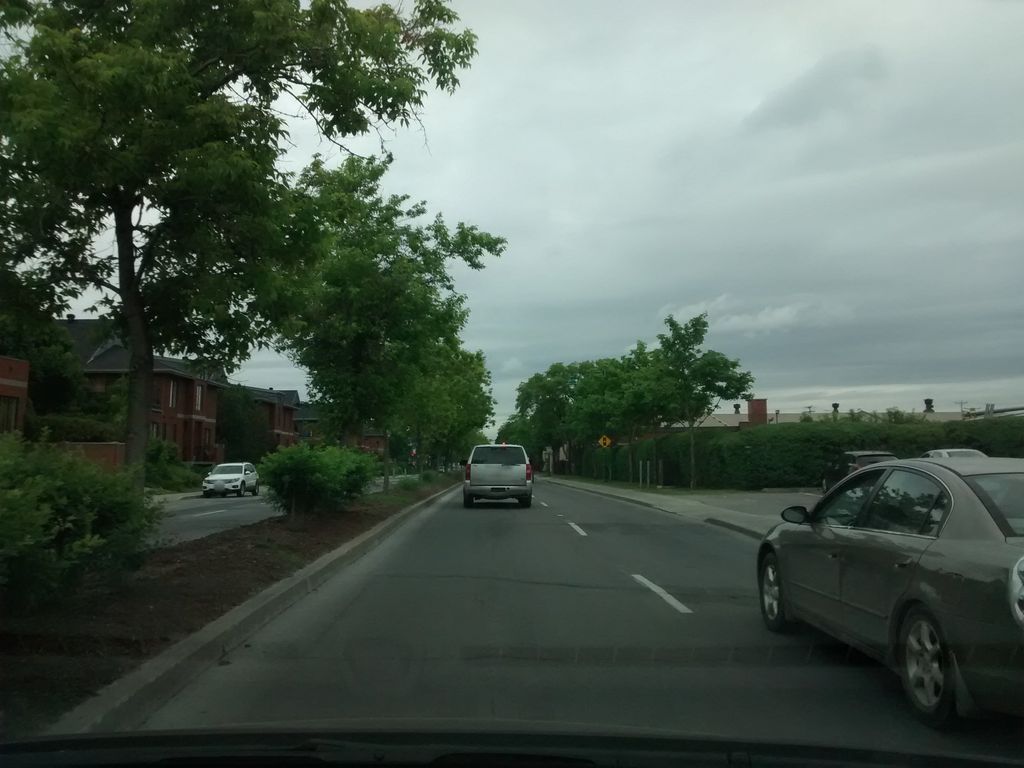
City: montreal